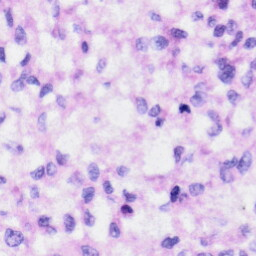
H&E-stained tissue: Liver